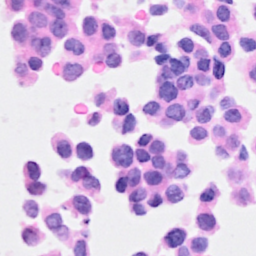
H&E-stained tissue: Breast